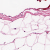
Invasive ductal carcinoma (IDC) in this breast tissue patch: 0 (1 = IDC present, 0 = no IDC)